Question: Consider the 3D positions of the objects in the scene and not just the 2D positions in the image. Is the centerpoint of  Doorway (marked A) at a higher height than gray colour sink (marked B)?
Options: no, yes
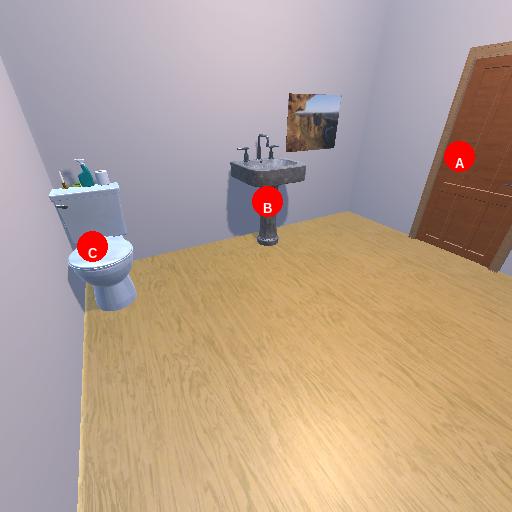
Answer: no